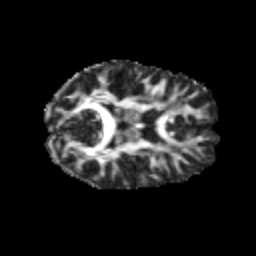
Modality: FA
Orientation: axial
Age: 27
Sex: female
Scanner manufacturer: siemens
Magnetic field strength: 3 T
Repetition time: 3.5 s
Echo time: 0.113 s